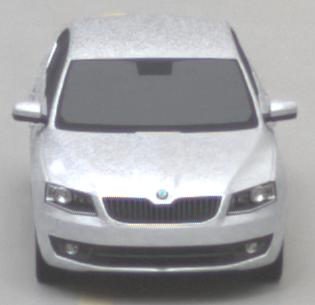
Make: Skoda
Model: Octavia 1.2 TSI
Detailed model: Octavia (III) Limousine
Model produced from: 2013/02
Model produced until: 2015/04
Doors: 5
Color: white
Road condition: wet road
Daytime: morning or afternoon
Contrast: low contrast